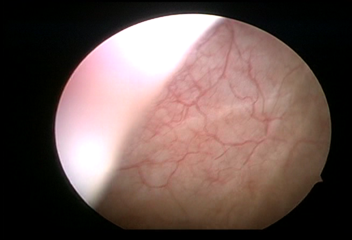
Modality: WLC
Class: Normal mucosa
Bladder cancer association: No